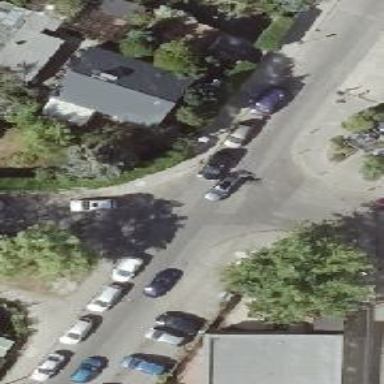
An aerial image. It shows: Residential road with asphalt surface. There is parallel parking lane on the left side.